Chest X-ray:
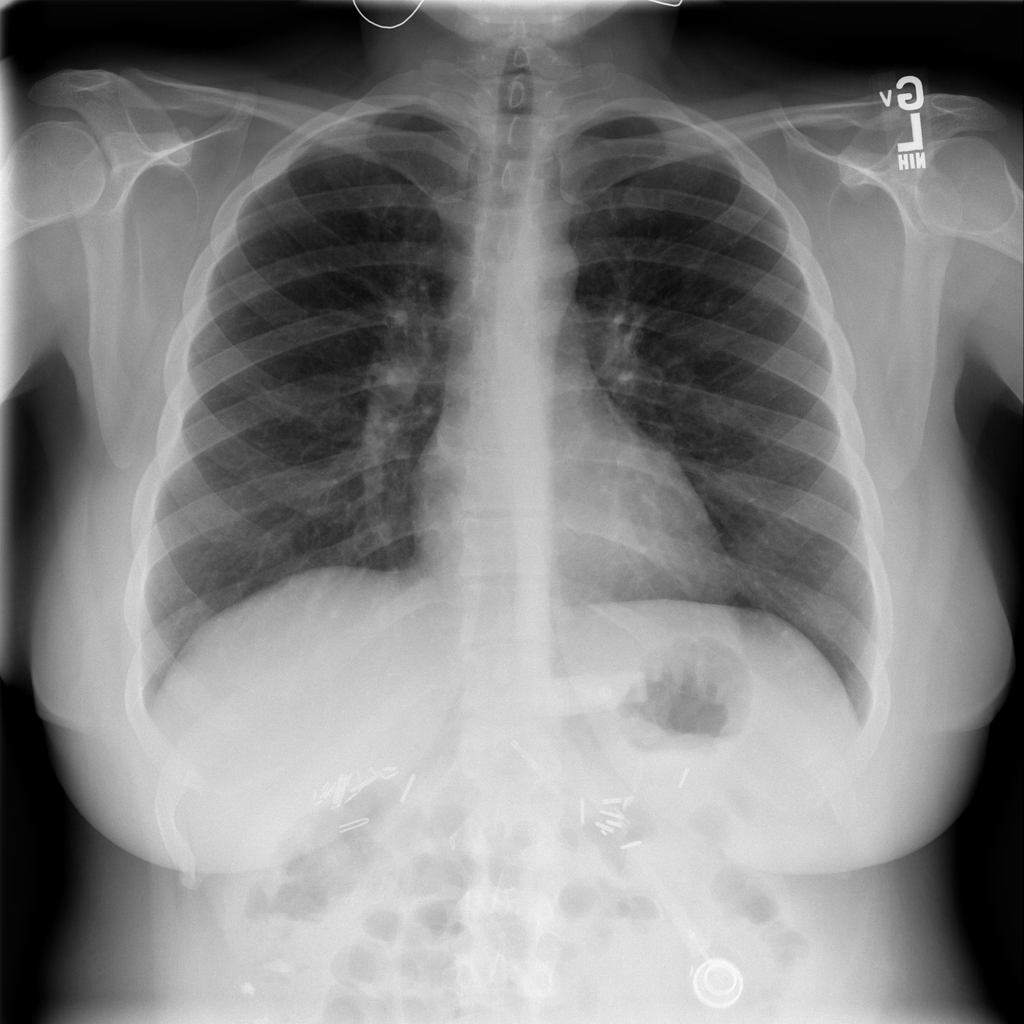
No abnormal finding: yes